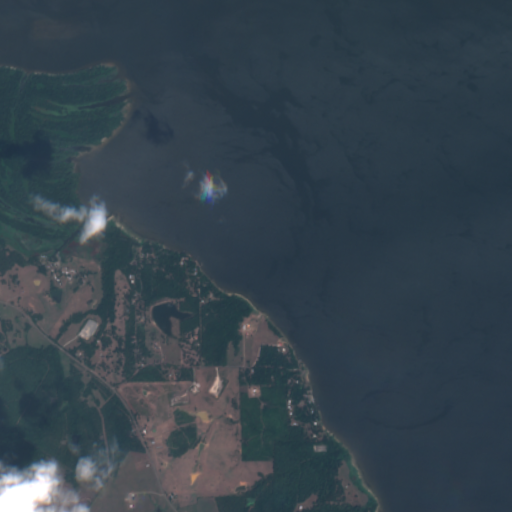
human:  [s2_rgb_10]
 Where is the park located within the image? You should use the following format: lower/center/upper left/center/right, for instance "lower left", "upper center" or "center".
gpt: The park is located in the lower left of the image.
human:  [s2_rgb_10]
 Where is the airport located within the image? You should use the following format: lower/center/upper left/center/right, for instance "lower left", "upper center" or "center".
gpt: There is no airport in the image.